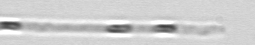
Label: Leptocylindrus